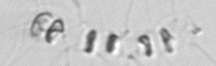
Label: Chaetoceros_socialis